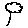
Label: tree